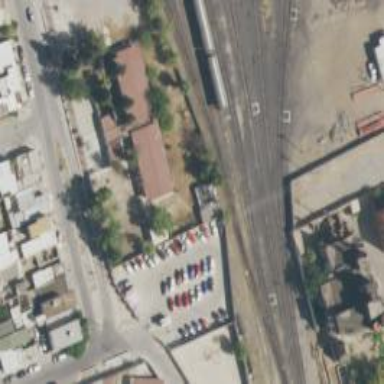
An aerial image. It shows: Railway siding with rails.